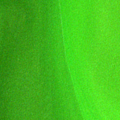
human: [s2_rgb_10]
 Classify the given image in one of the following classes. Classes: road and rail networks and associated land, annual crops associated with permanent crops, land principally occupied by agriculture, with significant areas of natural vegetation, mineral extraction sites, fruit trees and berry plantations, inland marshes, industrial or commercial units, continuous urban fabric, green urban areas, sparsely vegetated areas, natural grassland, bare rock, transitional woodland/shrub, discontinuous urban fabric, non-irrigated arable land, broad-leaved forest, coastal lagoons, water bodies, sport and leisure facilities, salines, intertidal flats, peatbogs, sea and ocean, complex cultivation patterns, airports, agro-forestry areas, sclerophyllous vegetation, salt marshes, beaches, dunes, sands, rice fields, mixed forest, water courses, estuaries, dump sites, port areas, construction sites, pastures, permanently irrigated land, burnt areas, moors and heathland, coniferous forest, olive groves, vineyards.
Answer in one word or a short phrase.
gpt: coastal lagoons